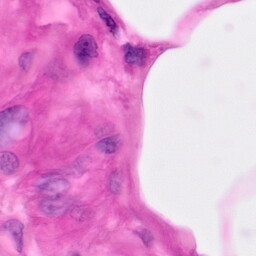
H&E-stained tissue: Pancreatic